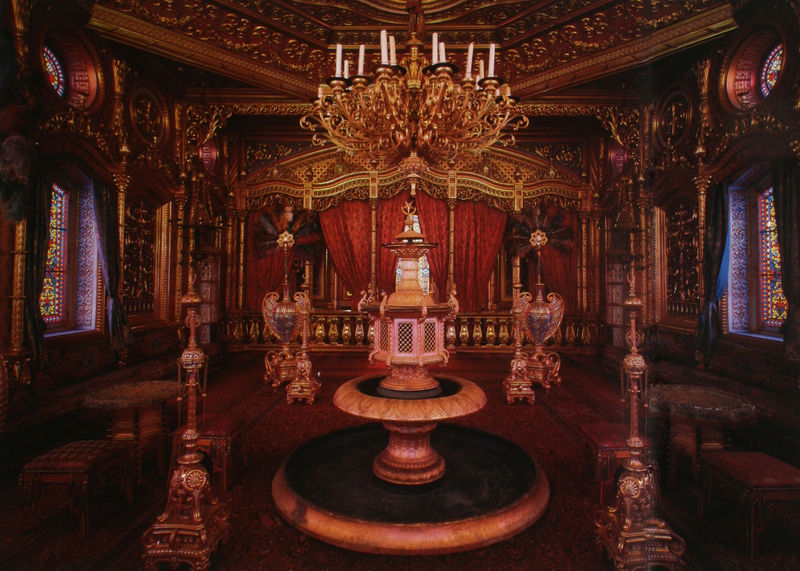
Titel: Türkischer Saal
Künstler: Joseph Röhrer
Standort: Schachen
Institution: Königshaus
Schlagwörter: blau, schatten, wasser, weiß, grün, bunt, fenster, glas, holz, licht, mitte, raum, schwarz, stuhl, säule, tisch, tische, zimmer, rot, schloss, malerei, ornament, teppich, architektur, barock, federn, samt, silber, sockel, innenraum, vorhang, brüstung, gitter, kirche, boden, gold, interieur, decke, bühne, theater, rosa, seide, brunnen, rund, relief, modell, warm, bank, beleuchtung, empore, hocker, saal, thron, dekoration, gardine, vorhänge, glanz, ornamente, kerze, bett, schlafzimmer, glänzend, kerzen, kronleuchter, leuchter, lüster, metall, stuck, vasen, geländer, gemach, halle, foto, fotografie, photographie, wände, eckig, bayern, orient, orientalisch, palast, balustrade, zentralperspektive, pracht, altar, bänke, schnitzerei, photo, fries, kerzenleuchter, schnörkel, buntglas, farbfoto, kapelle, baldachin, tempel, golden, weich, prunk, käfig, artefakt, reliquie, verzierungen, kandelaber, ludwig, alabaster, mamor, tabernakel, weihwasser, pompös, ludwig ii., neuschwanstein, wandtäfelung, leuter, kasino, thronsaal, teehaus, täfelung, deckenschnitzerei, protz, moasik, arrabisch, sakramentshaus, kirchenglas, hockerr, buntlgas